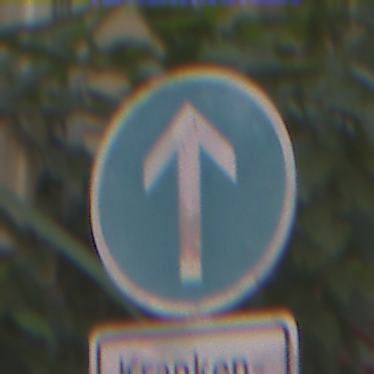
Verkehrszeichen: VorgeschriebeneFahrtrichtungGeradeaus
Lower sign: BesondereFahrzeugeUndTransportgueter4
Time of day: MorningAfternoon
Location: Outdoor (Urban)
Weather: Clear
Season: NotSpecified
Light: Natural